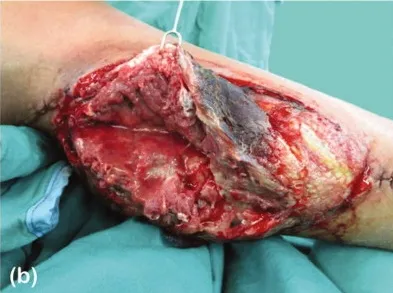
Pus formation was also noted under the necrotic muscle.
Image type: medical_photograph (other_medical_photograph)